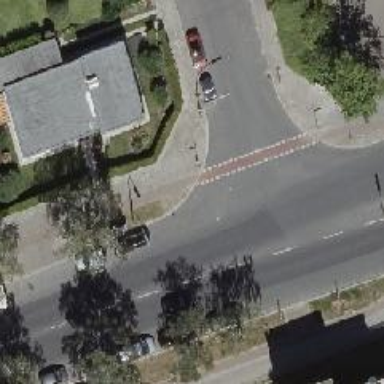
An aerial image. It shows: Residential road with separate sidewalks on both sides. The road surface is asphalt.